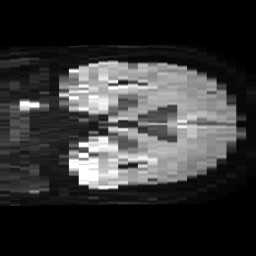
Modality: TRACE
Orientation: coronal
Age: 61
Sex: male
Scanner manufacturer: philips
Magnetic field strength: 3 T
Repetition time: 4.648 s
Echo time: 0.07459 s